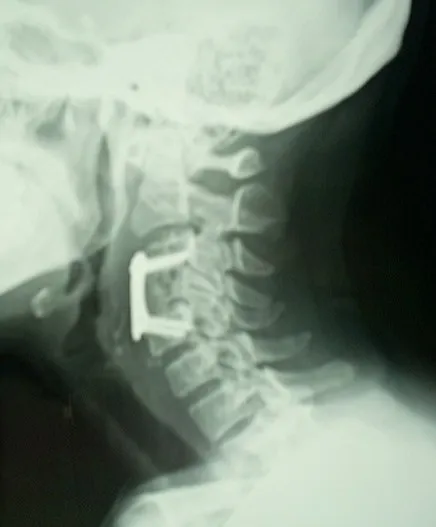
anterior arthrodesis.
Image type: radiology (x_ray)